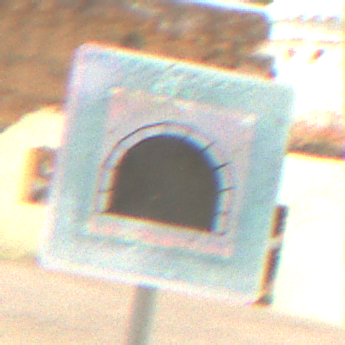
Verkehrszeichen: Tunnel
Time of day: Midday
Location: Outdoor (Suburban)
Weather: PartlyCloudy
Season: NotSpecified
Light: Natural